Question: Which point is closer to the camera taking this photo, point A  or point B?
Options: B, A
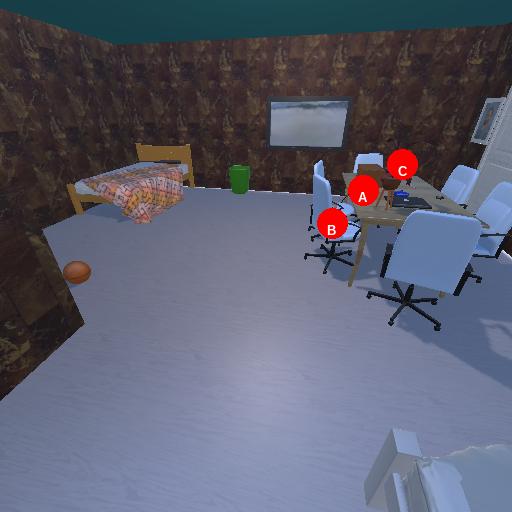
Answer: B